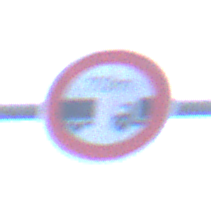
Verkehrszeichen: VerbotUnterschreitenMindestabstand
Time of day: Dawn
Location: Outdoor (Urban)
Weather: Clear
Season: NotSpecified
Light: Natural